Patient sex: M
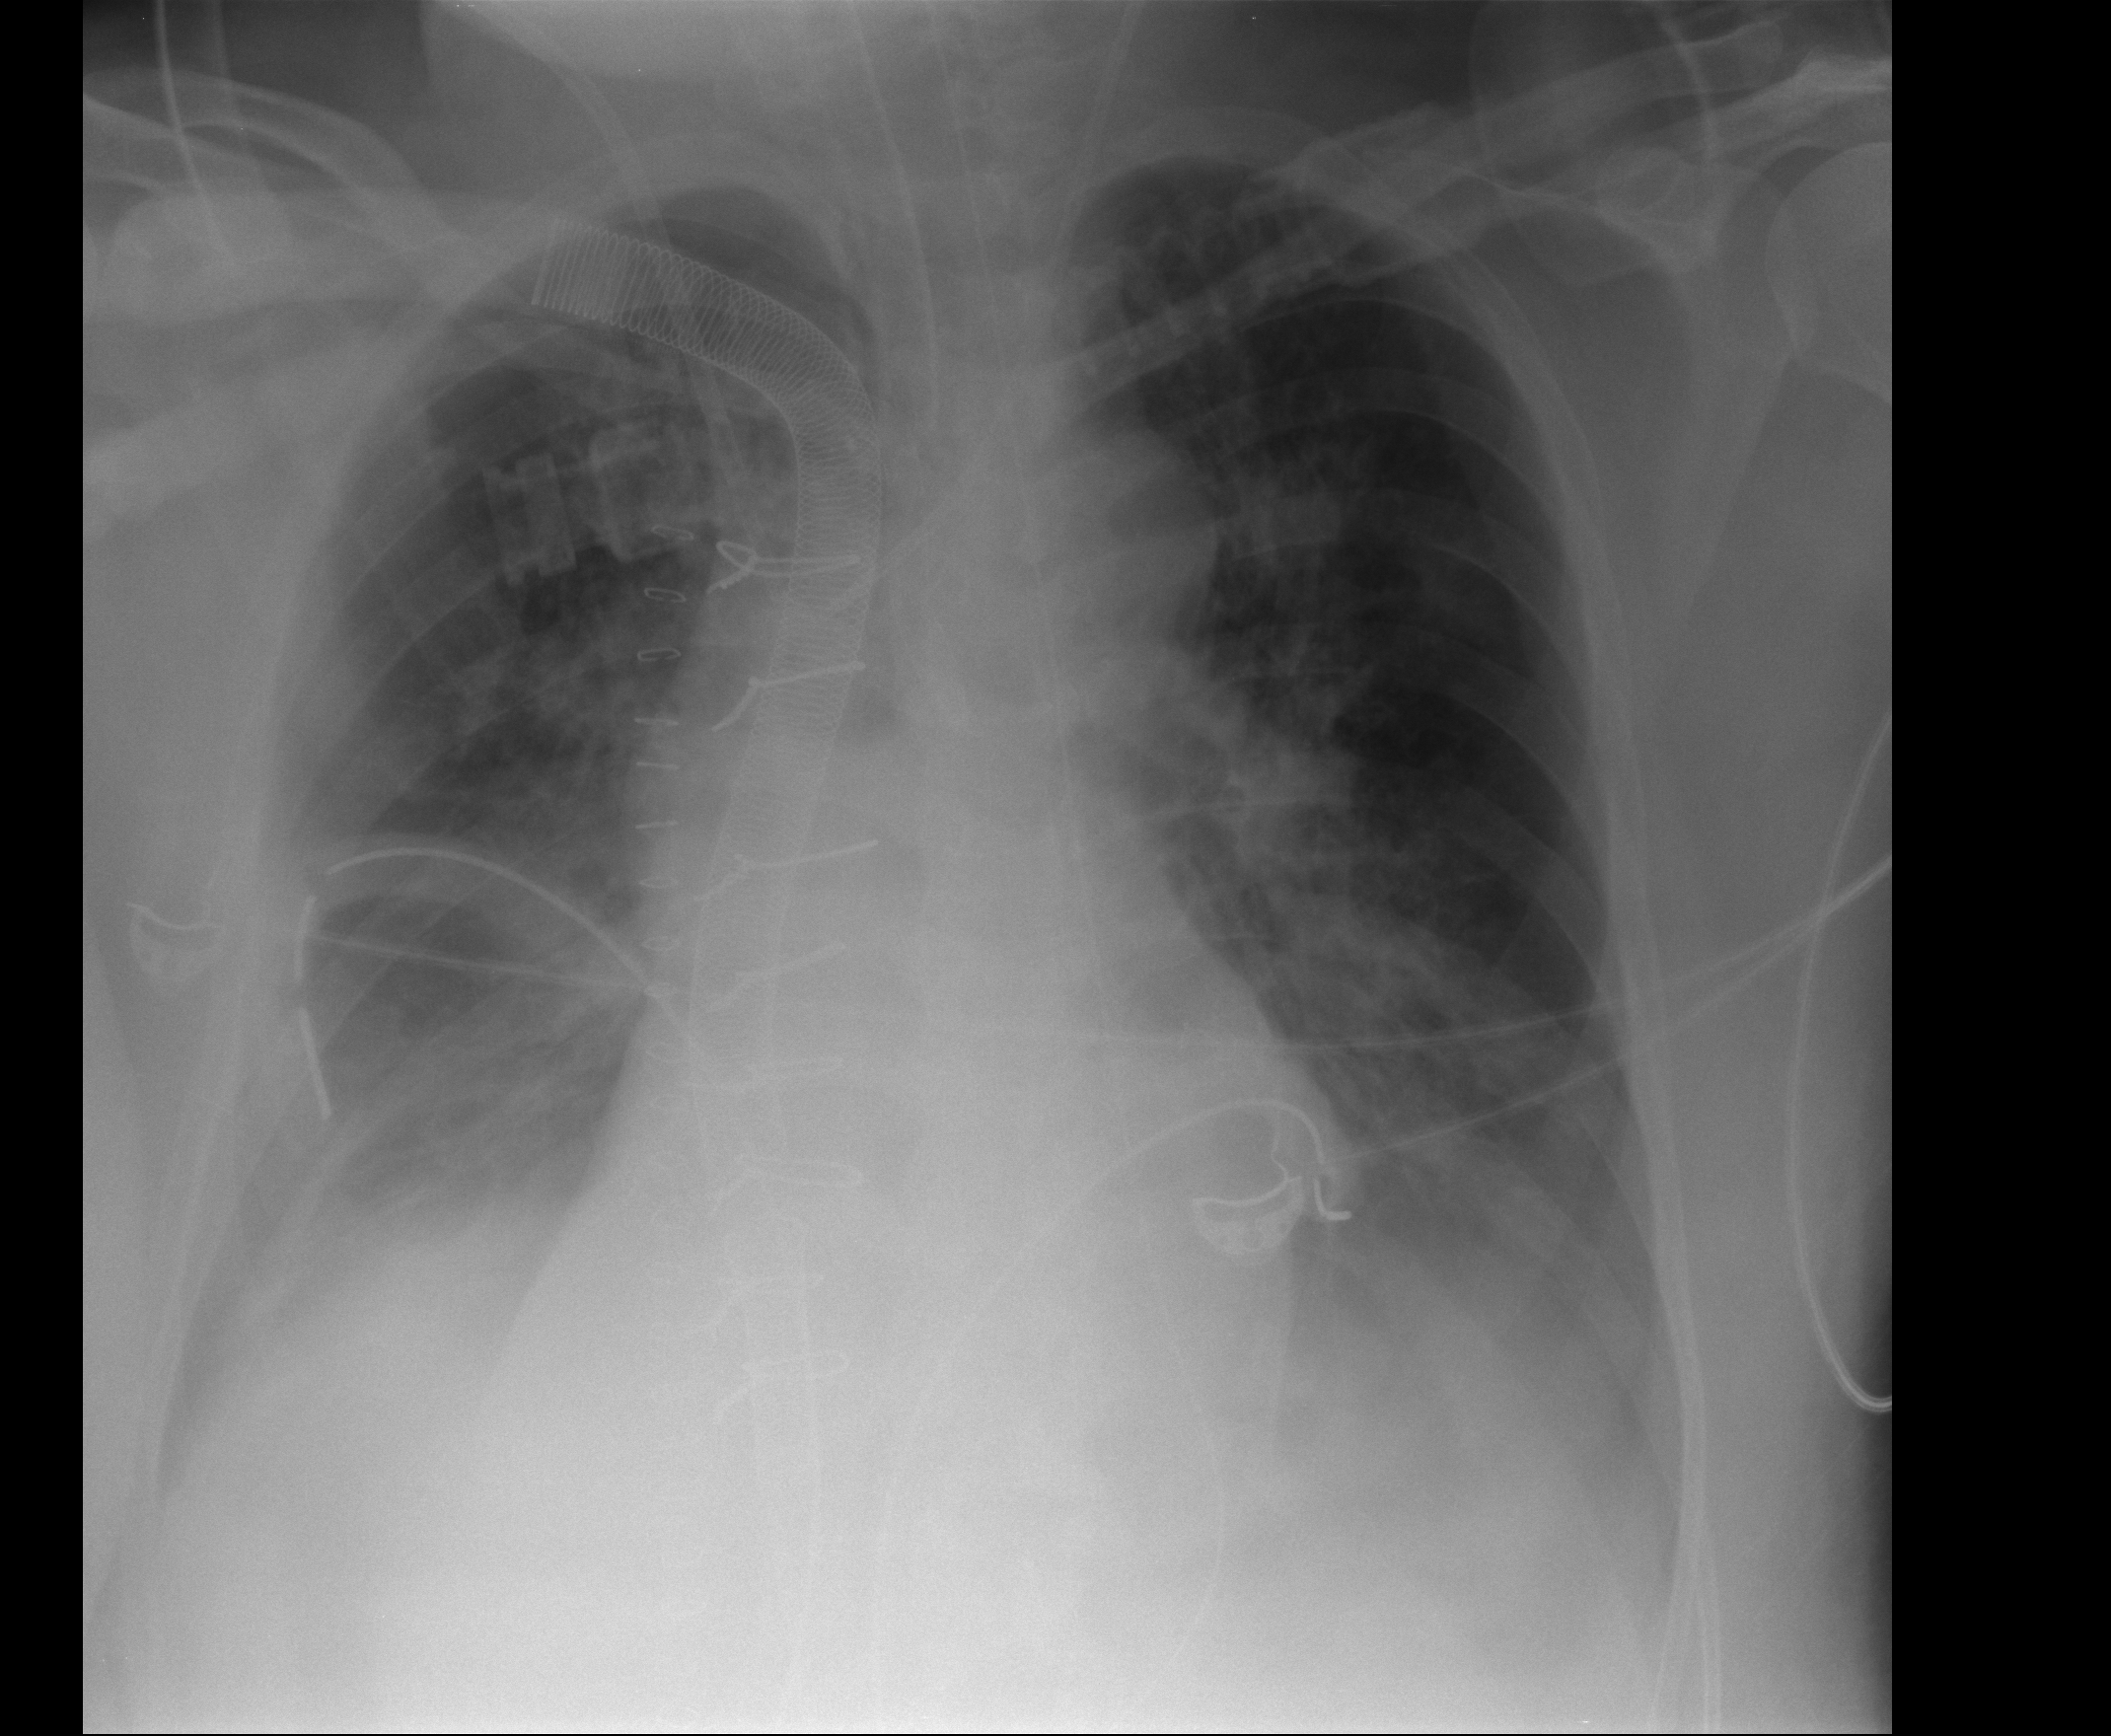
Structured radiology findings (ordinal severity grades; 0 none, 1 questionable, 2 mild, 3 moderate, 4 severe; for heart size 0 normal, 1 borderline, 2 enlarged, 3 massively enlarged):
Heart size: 0
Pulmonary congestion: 3
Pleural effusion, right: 2
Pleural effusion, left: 3
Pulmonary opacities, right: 3
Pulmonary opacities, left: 3
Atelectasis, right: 2
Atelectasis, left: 2